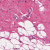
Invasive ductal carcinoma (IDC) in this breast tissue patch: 0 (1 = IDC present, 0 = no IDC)